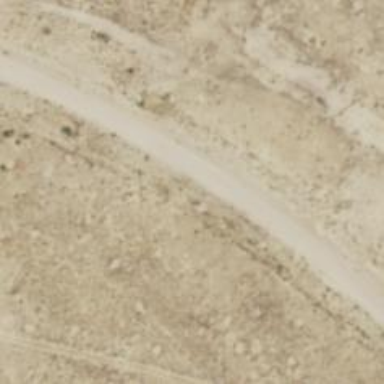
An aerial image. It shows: Track road.